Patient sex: M
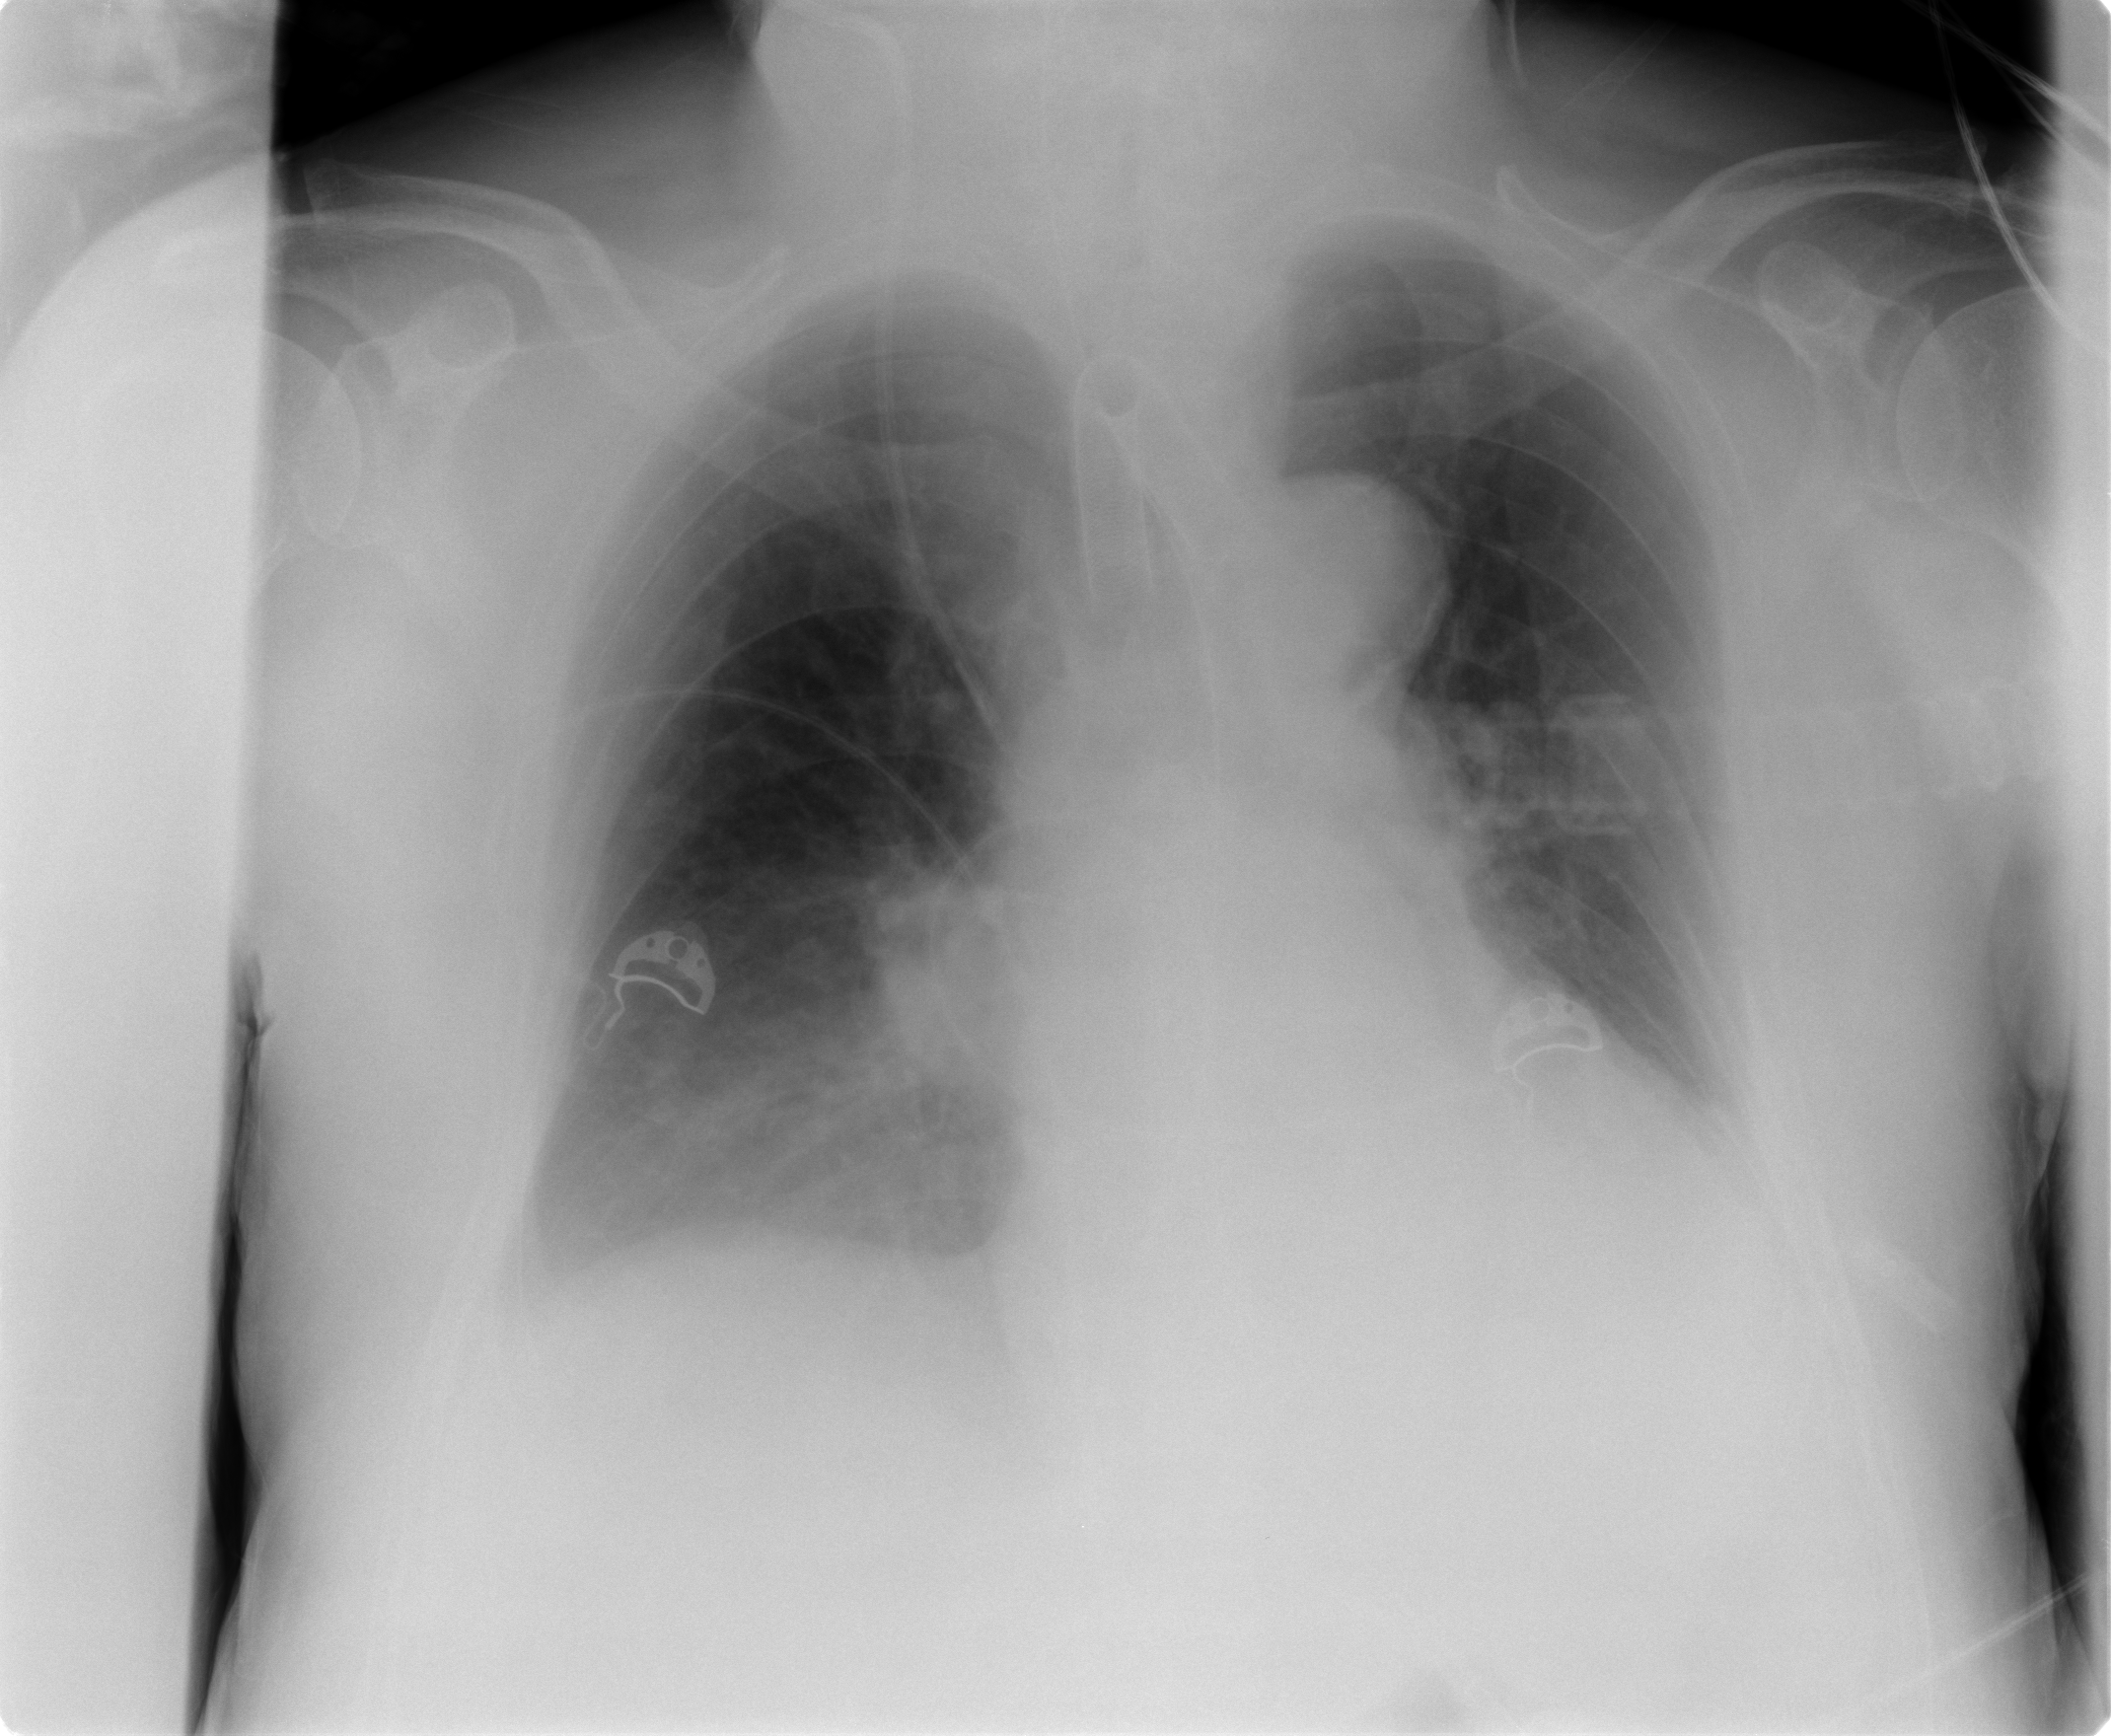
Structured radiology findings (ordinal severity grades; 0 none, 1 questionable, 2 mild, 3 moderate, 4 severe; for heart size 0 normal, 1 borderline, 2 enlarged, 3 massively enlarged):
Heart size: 2
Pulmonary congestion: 0
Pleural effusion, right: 2
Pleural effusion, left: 1
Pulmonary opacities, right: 1
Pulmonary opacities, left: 0
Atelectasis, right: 0
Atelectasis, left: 2